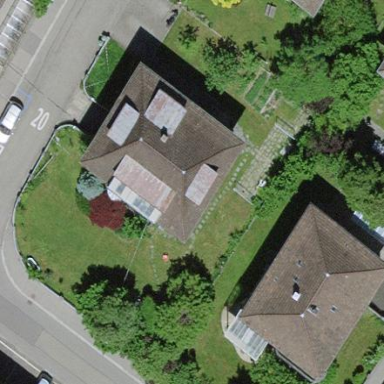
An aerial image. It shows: Hipped roof house.